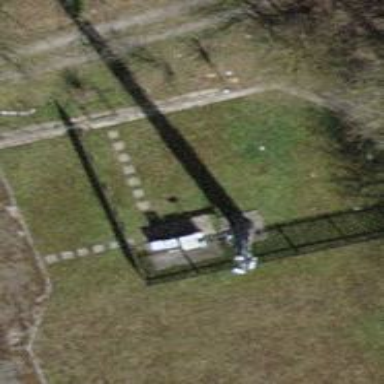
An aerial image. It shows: Communication mast tower.